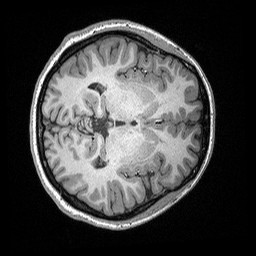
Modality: T1w
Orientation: axial
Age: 24
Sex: female